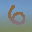
Label: 6